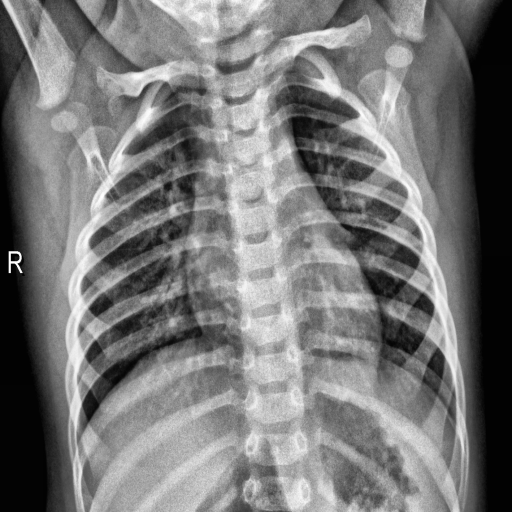
Finding: NORMAL